Question: Im building this simple application and i noticed that while curses is running the CPU-load in "top" is 100%.. this seems bad. Can anyone explain this?
'''
def Run(self, stdscr):
self.screen = stdscr
curs_set(0)
self.screen.nodelay(1)
self.y_max = self.screen.getmaxyx()[0]
self.x_max = self.screen.getmaxyx()[1]
for e in self.Inv:
self.Create_Win(self.Inv.index(e), e)
self.test_win = self.screen.derwin(1, self.x_max, 10, 0)
self.test_win.addstr(self.TargetDict["Target_1"]["Obj"].Name)
running = True
while running:
self.screen.refresh()
q = self.screen.getch()
#Press q to exit program
if q == ord("q"):
running = False
'''
##

This is how the program looks while its running. As soon as i terminate the programwith 'q' it goes down to normal.
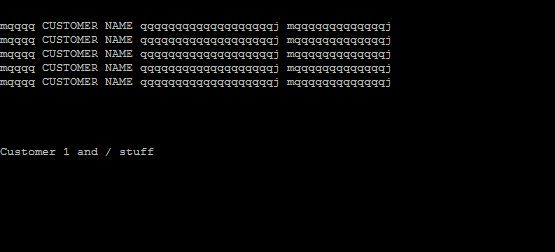
Answer: The problem is that the call to 'getch' is not blocking, so the program is constantly cycling through the 'while' loop. From the <URL>:
> Get a character. Note that the integer returned does not have to be in ASCII range: function keys, keypad keys and so on return numbers higher than 256. In no-delay mode, -1 is returned if there is no input, else getch() waits until a key is pressed.
Your program sets 'nodelay' prior to the loop:
'''
self.screen.nodelay(1)
'''